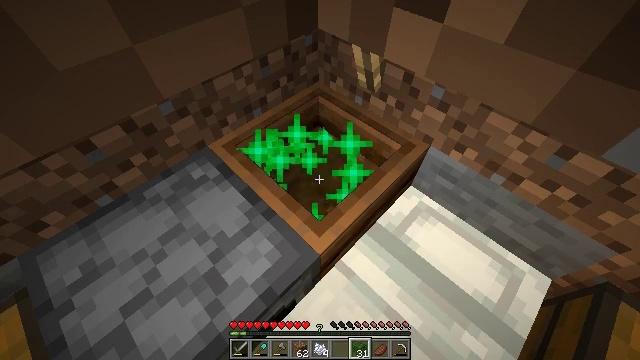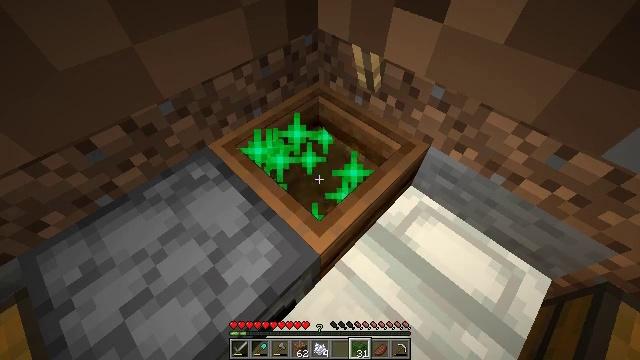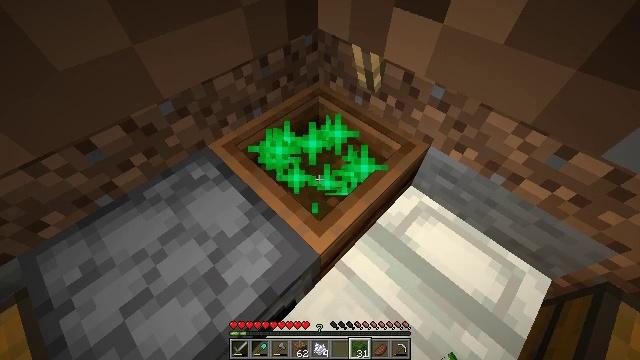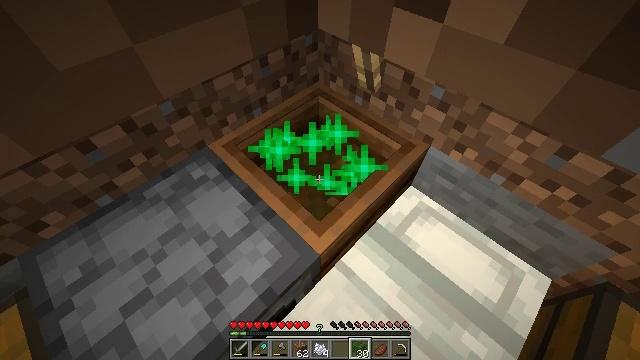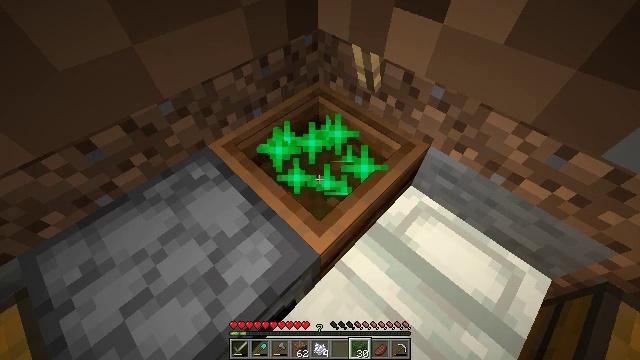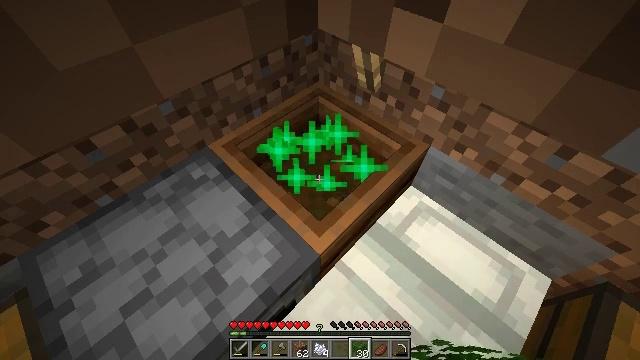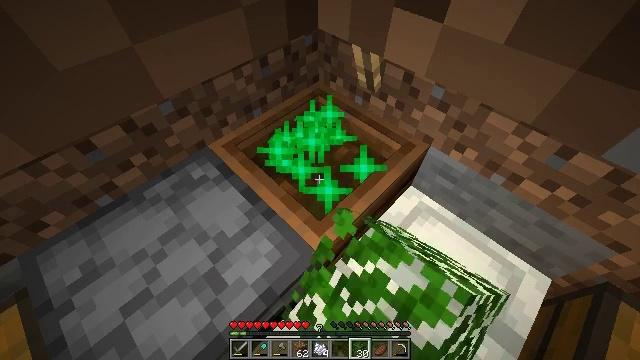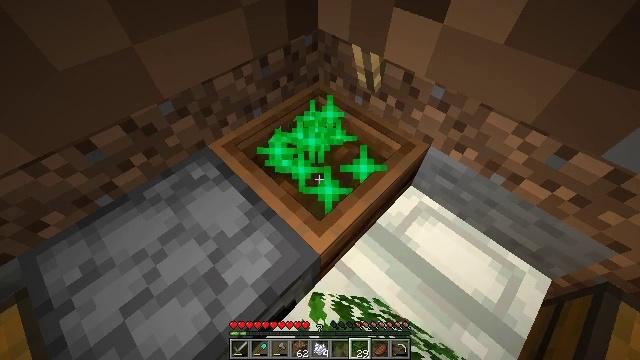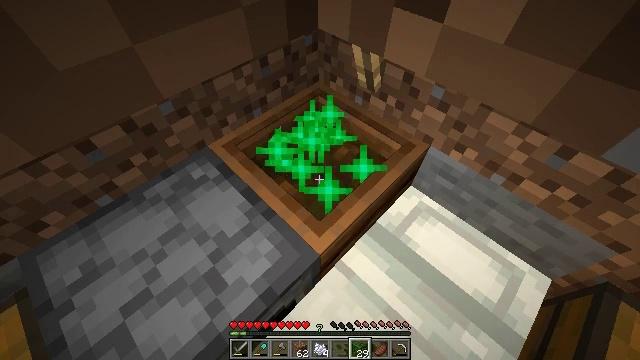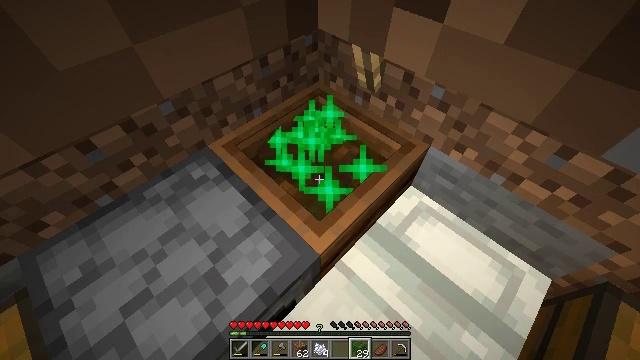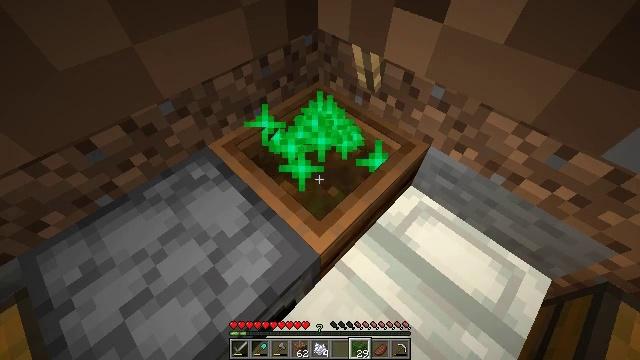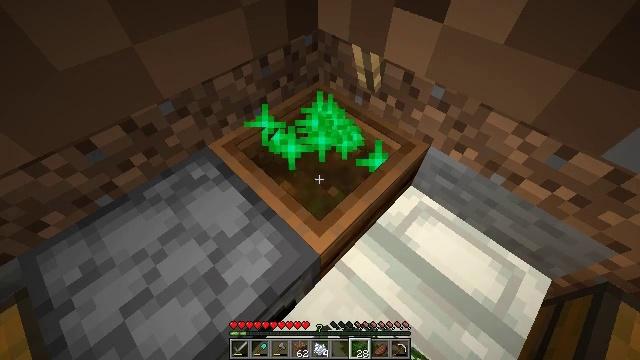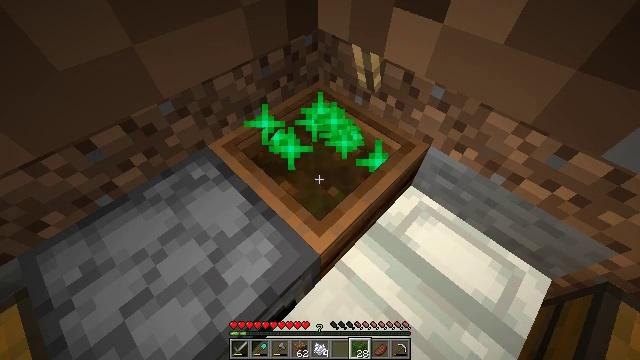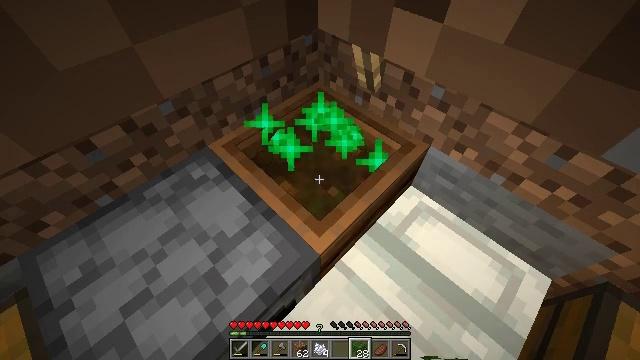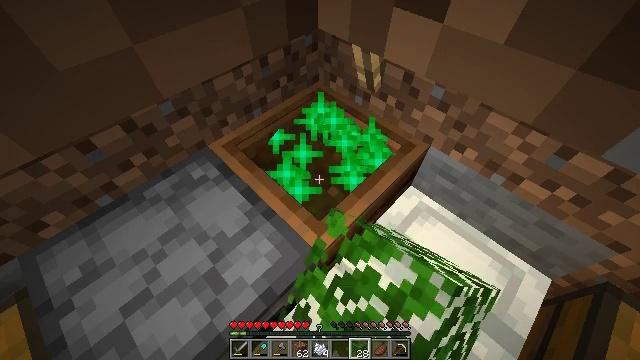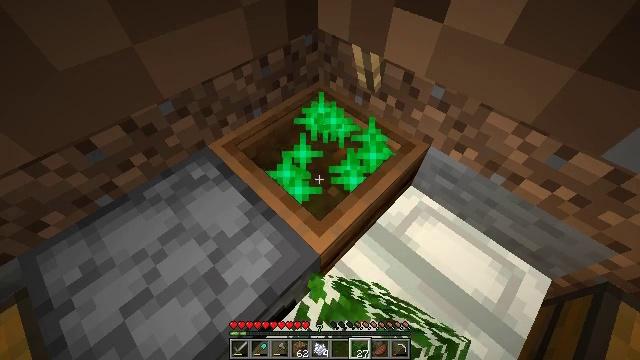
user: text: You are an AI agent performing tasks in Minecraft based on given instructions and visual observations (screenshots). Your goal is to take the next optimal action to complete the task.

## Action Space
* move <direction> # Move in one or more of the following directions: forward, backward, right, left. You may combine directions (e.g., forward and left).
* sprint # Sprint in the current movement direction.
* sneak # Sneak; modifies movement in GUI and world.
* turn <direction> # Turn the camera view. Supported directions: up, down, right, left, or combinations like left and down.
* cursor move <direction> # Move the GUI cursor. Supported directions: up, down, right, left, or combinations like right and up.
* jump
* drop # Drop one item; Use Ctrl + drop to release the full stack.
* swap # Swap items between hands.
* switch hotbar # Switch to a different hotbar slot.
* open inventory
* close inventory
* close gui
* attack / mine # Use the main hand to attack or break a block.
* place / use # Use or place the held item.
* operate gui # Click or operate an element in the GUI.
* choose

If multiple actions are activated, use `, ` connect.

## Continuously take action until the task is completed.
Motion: motion action
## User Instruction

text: Use materials to create white dye.
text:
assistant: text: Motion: use / place
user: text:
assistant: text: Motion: use / place
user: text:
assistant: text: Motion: use / place
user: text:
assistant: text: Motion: use / place
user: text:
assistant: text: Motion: use / place
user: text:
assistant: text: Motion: use / place
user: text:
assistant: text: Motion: use / place
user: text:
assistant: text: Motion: use / place
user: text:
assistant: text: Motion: use / place
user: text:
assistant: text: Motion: use / place
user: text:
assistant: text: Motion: use / place
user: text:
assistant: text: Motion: use / place
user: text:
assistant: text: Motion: use / place
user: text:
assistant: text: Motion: use / place
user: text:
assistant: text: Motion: use / place
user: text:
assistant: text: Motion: use / place
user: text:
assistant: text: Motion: use / place
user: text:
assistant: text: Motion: use / place
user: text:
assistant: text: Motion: use / place
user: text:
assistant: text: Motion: use / place
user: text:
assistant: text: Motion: use / place
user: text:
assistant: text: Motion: use / place
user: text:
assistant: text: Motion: use / place
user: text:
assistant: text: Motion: use / place
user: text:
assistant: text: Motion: use / place
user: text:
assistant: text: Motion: use / place
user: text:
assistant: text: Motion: use / place
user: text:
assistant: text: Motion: use / place
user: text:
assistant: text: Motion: use / place
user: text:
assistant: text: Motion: use / place